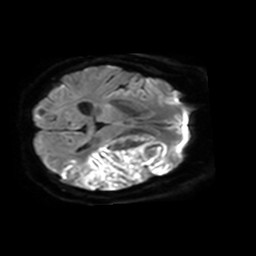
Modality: TRACE
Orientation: axial
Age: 54
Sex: female
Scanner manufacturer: philips
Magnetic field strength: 3 T
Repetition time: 3.084 s
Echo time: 0.076 s